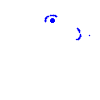
Particle: pion